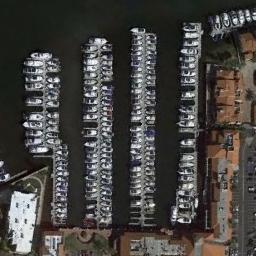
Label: harbor